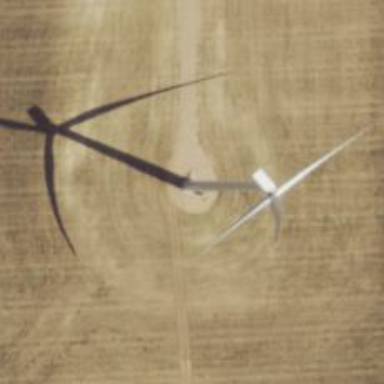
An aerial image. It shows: Wind generator in the form of horizontal axis wind turbine.